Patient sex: M
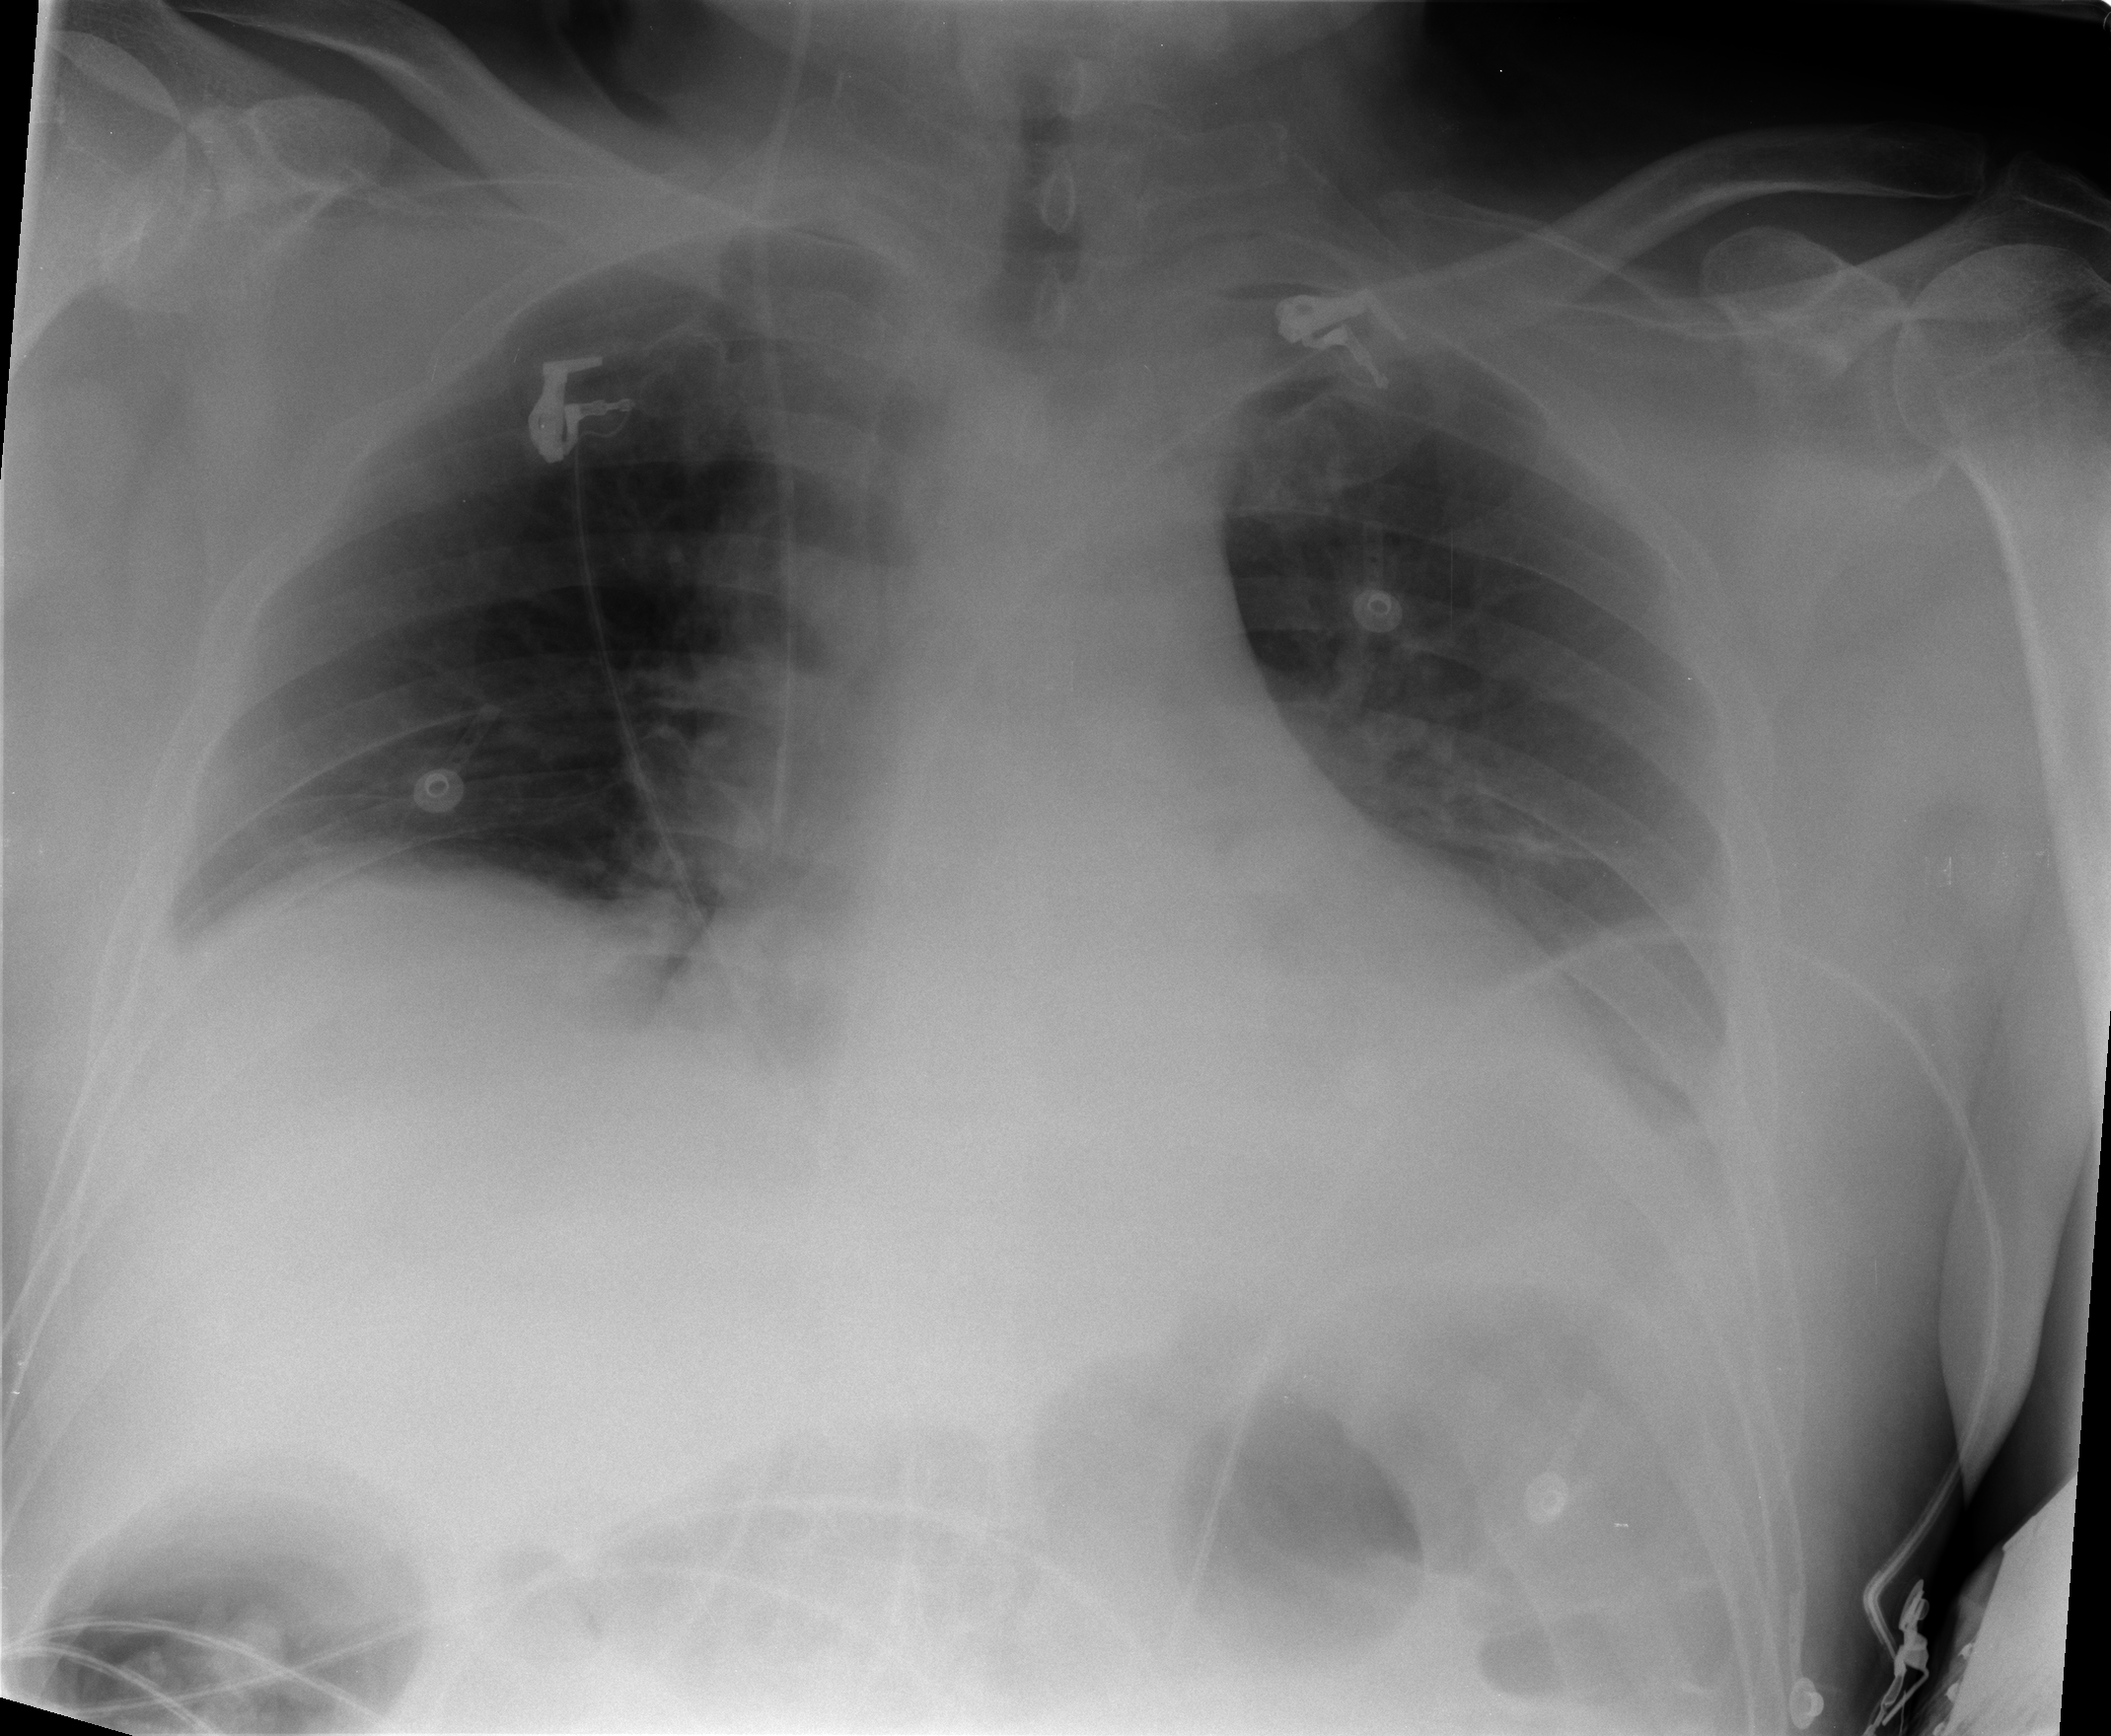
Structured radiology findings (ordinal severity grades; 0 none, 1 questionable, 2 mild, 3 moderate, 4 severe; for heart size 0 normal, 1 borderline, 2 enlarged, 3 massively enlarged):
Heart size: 2
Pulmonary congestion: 1
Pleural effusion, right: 1
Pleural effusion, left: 2
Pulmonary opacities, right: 0
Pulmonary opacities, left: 0
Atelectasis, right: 2
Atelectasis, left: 2